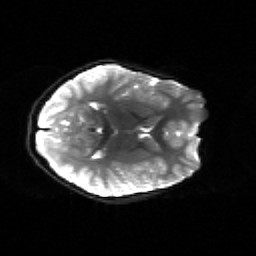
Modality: sbref
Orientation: axial
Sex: female
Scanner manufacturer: siemens
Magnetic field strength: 3 T
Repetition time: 5 s
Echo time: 0.071 s